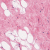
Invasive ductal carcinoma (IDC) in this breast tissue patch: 0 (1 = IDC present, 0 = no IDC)